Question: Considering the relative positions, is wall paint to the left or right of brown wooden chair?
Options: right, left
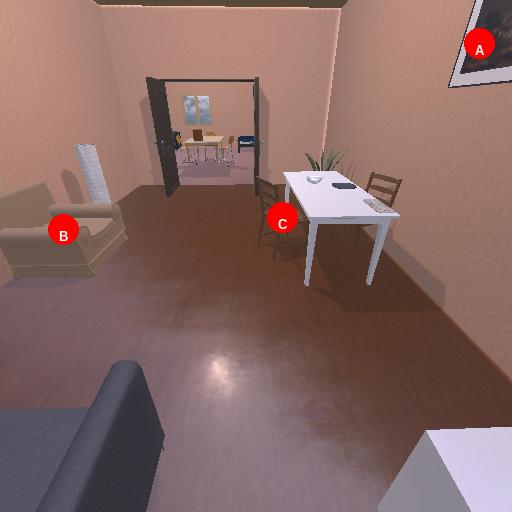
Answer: right